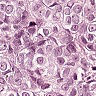
Metastatic tissue present: yes